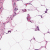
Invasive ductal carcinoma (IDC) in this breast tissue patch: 0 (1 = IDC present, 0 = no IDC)